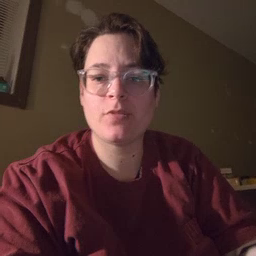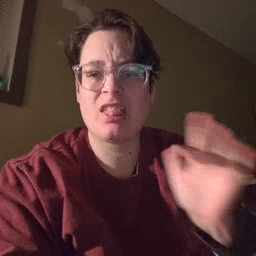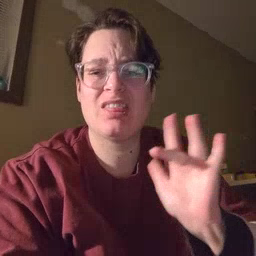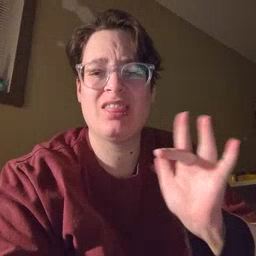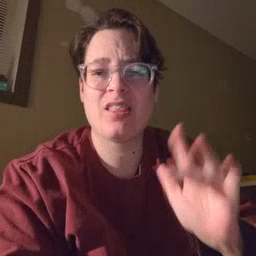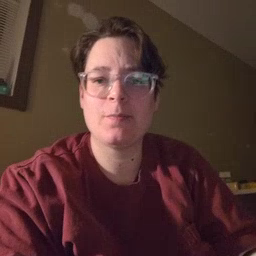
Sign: yucky